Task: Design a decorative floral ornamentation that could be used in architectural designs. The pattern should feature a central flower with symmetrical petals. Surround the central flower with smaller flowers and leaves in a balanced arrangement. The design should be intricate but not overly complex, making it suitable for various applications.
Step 110:
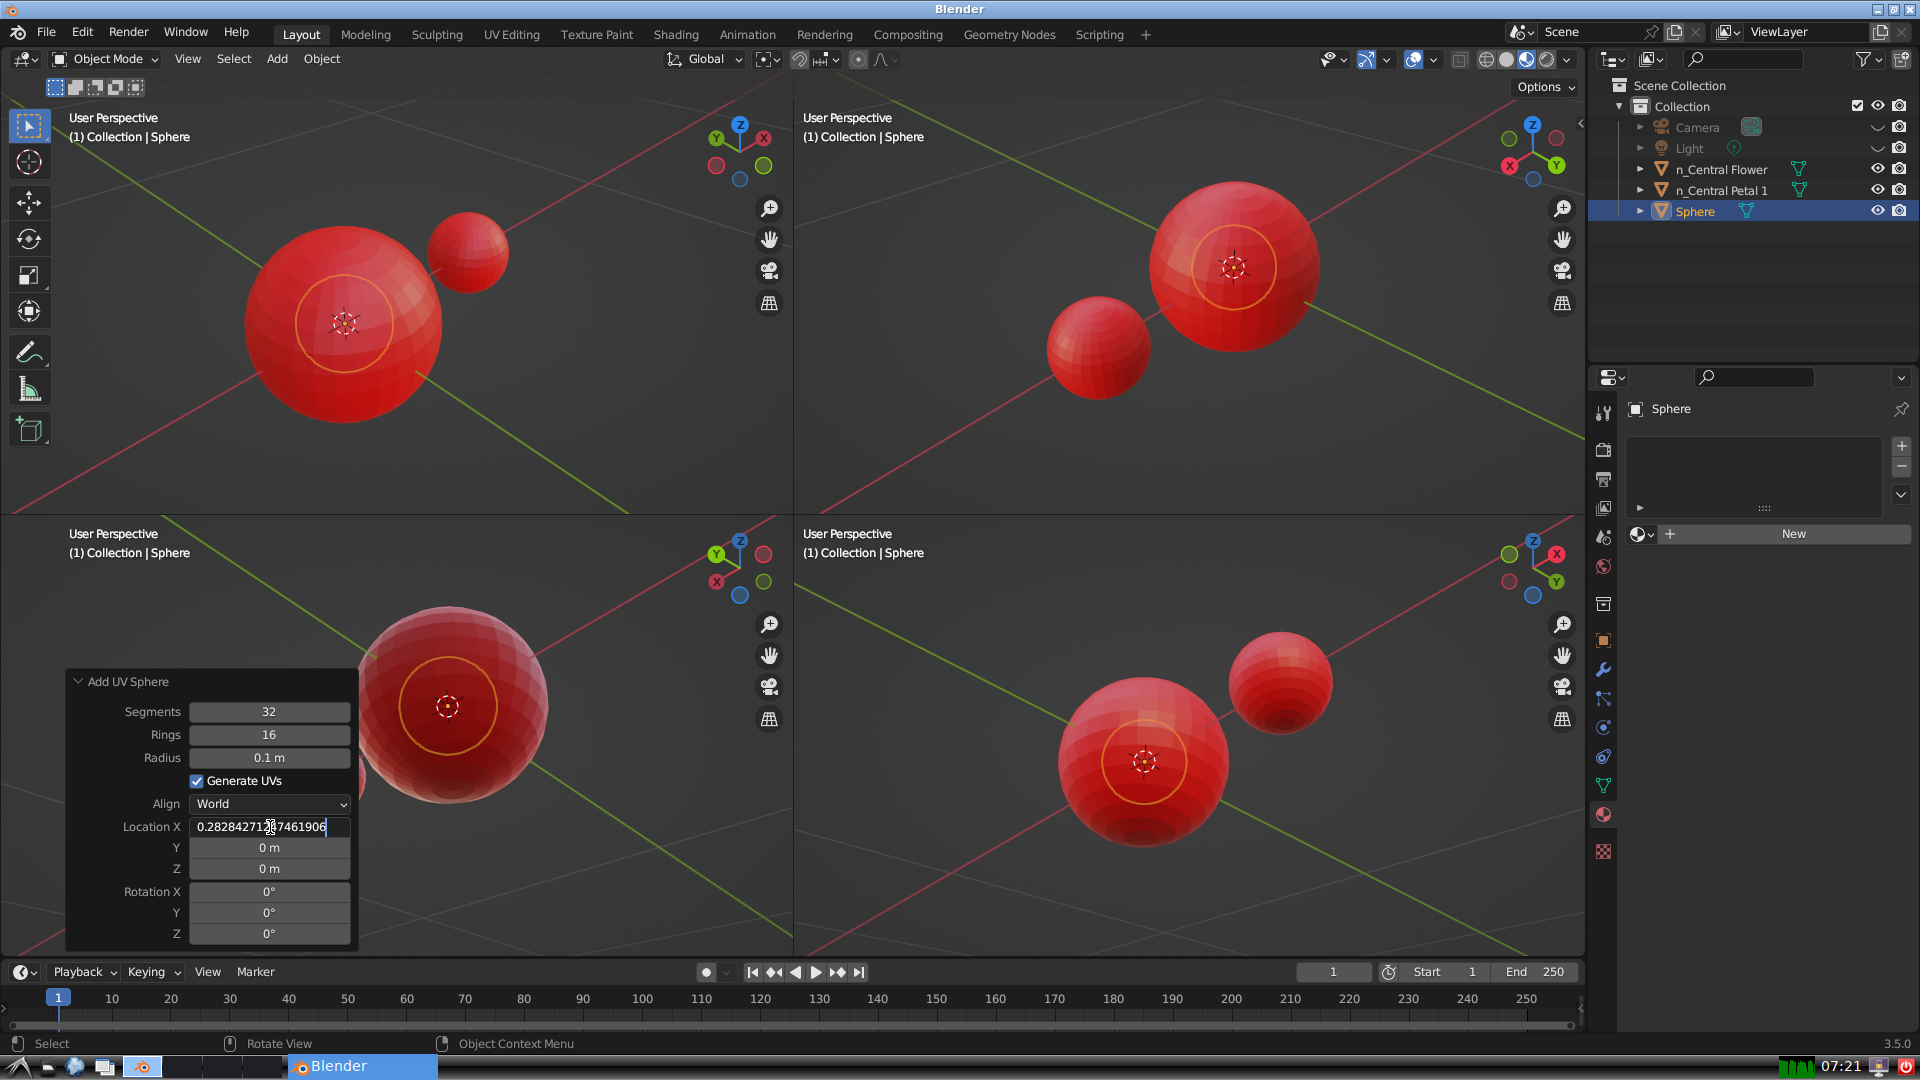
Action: {"key_press": ['Return']}